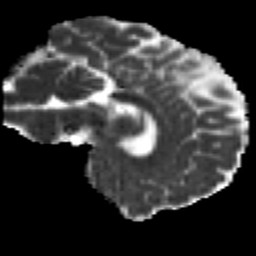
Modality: MD
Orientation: sagittal
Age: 31
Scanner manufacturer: siemens
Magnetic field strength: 3 T
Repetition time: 2.2 s
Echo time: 0.084 s